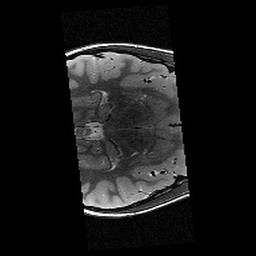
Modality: T2w
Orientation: axial
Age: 10
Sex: male
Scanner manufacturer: siemens
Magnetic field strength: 3 T
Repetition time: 9.23 s
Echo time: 0.067 s